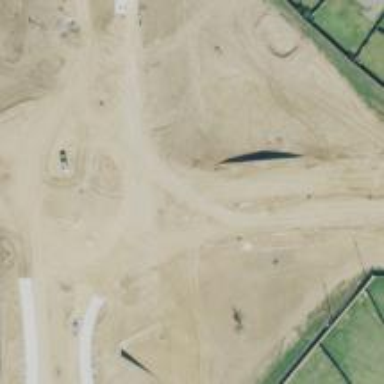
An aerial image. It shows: Secondary road leading to roundabout.